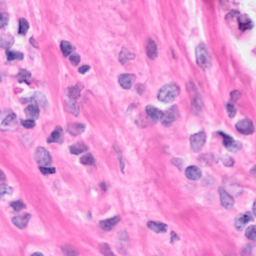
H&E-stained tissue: Breast